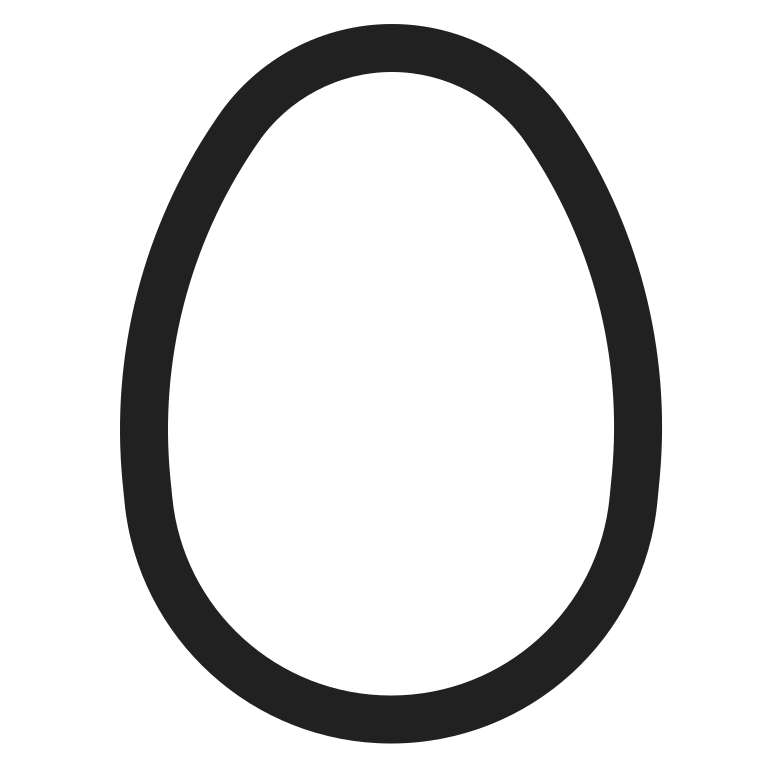
egg high contrast